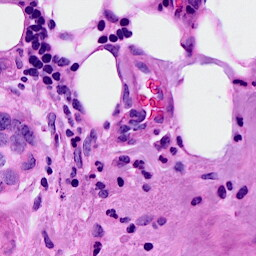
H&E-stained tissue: Breast